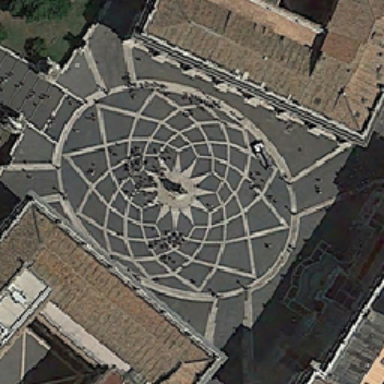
There is a brown roof on both sides of the square .